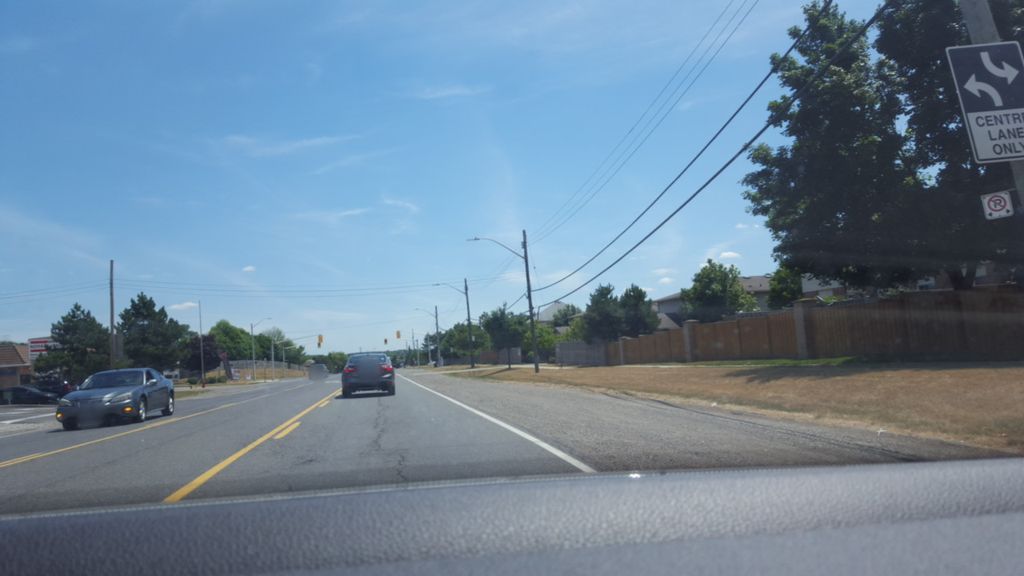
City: hamilton